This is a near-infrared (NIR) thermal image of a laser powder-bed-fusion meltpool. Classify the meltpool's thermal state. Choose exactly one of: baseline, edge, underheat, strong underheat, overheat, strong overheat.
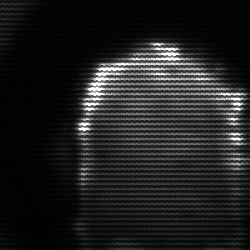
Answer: baseline